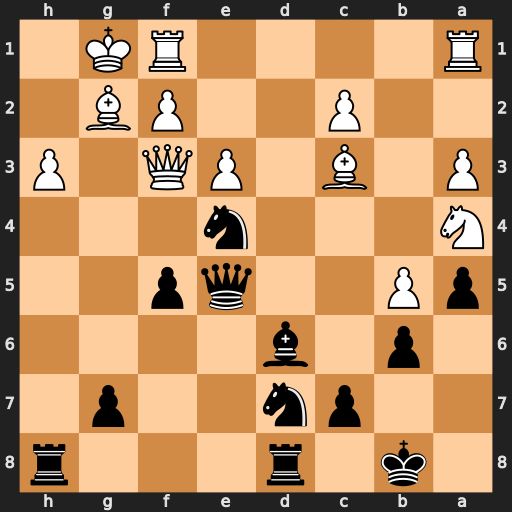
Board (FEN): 1k1r3r/2pn2p1/1p1b4/pP2qp2/N3n3/P1B1PQ1P/2P2PB1/R4RK1
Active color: b
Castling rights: -
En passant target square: -
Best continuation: Qh2#